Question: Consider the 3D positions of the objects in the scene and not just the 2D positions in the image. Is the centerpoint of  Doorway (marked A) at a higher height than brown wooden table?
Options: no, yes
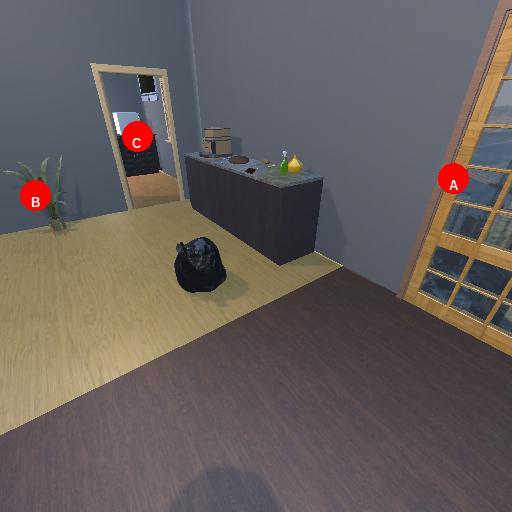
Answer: no